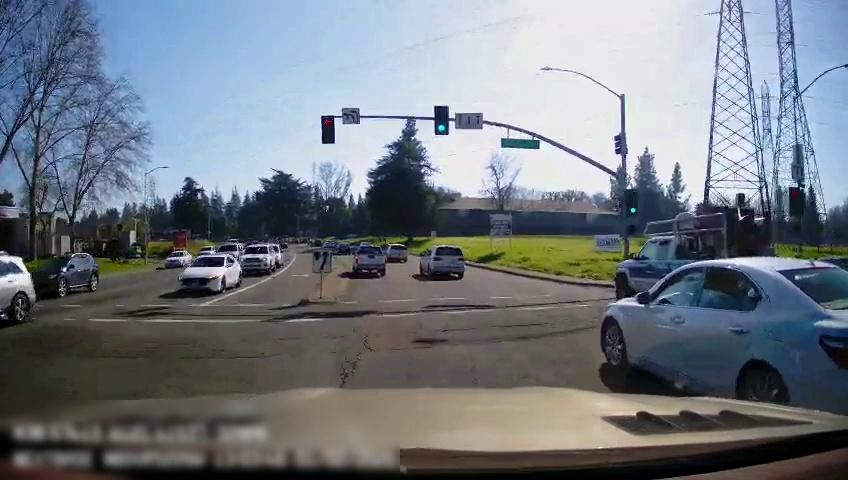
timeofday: Day
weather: Sunny
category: Drivable Space
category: Vehicles | Car
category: Vehicles | SUV
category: Vehicles | SUV
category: Vehicles | SUV
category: Vehicles | SUV
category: Vehicles | Car
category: Vehicles | Car
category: Vehicles | SUV
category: Vehicles | Truck
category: Vehicles | Car
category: Vehicles | Truck
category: Vehicles | Car
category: Vehicles | Van
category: Vehicles | SUV
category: Vehicles | Car
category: Lanes | Opposite Lane
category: Lanes | Opposite Lane
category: Traffic | Signs
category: Traffic | Lights
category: Traffic | Lights
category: Traffic | Signs
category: Traffic | Signs
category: Traffic | Lights
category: Traffic | Signs
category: Traffic | Lights